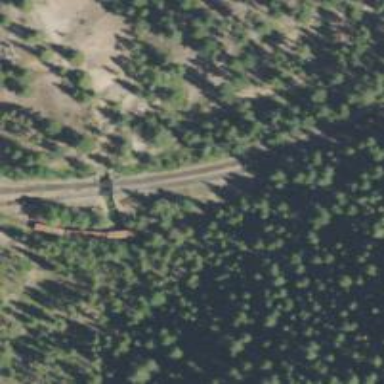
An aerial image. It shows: Preserved historic railway line with rails.